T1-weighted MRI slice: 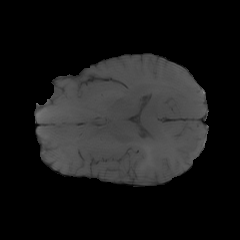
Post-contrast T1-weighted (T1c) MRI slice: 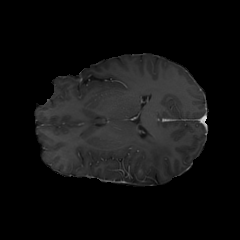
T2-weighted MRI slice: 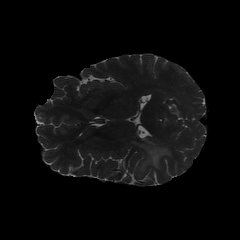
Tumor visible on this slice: yes